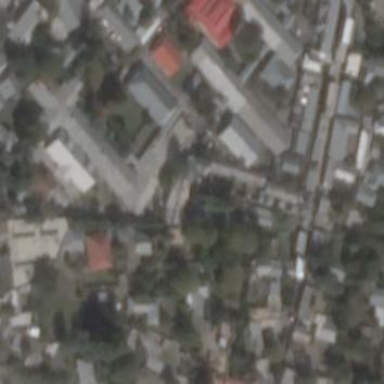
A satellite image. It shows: Residential building.